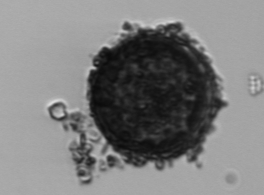
Label: Thalassiosira_TAG_external_detritus